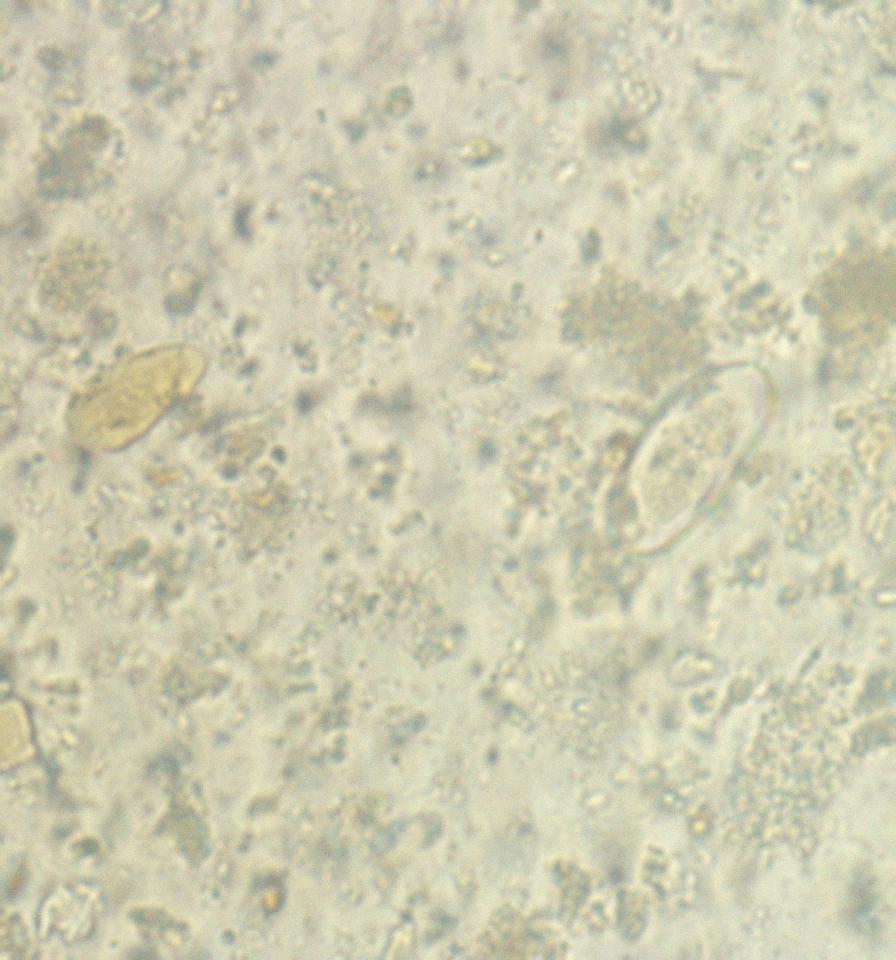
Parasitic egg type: Enterobius vermicularis